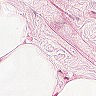
Metastatic tissue present: no